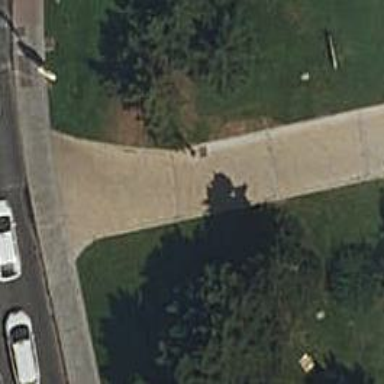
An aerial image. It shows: Path made of paving stones.